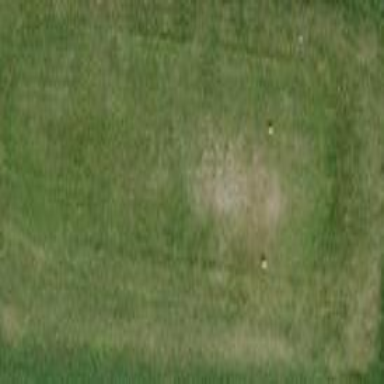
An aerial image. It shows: Grassy area designated as golf tee.